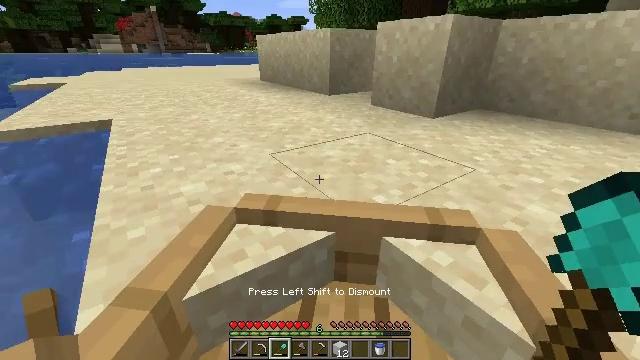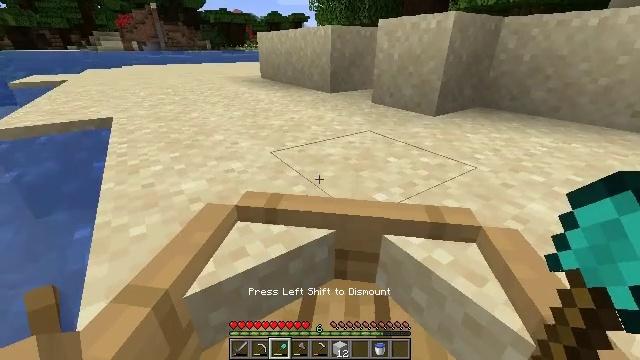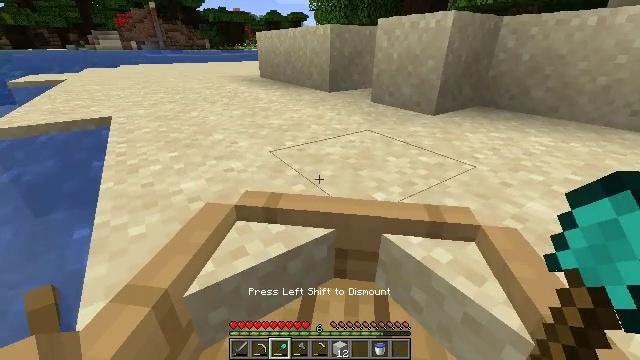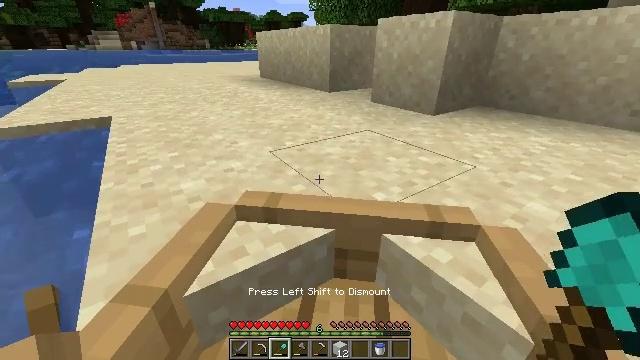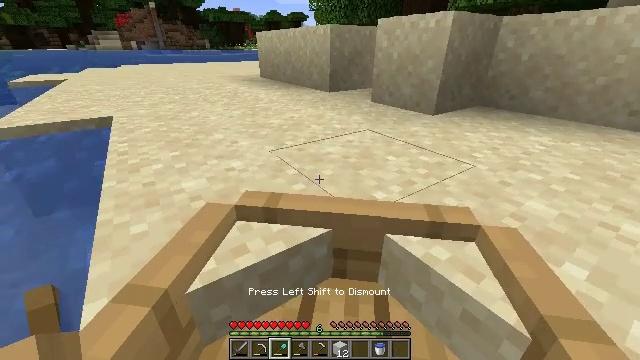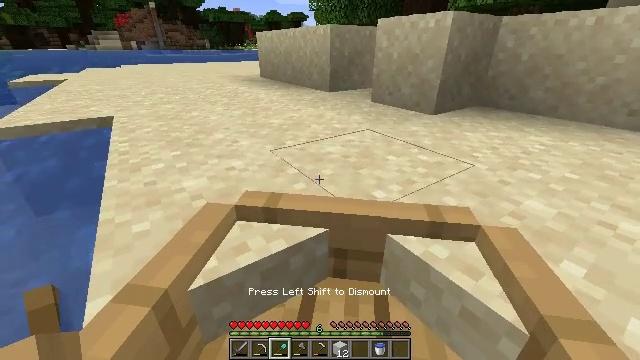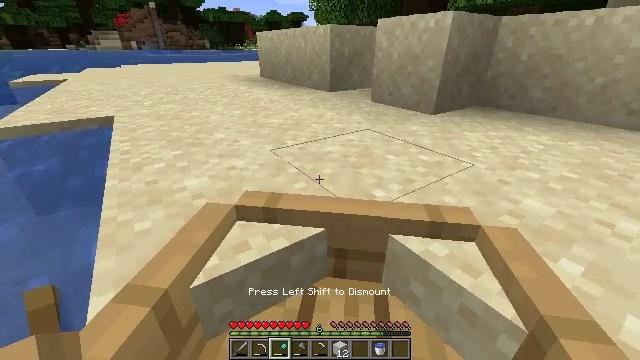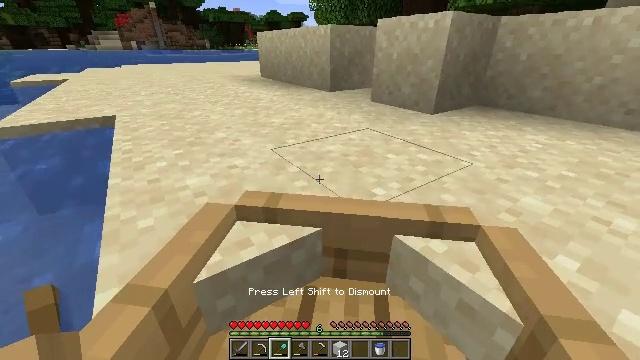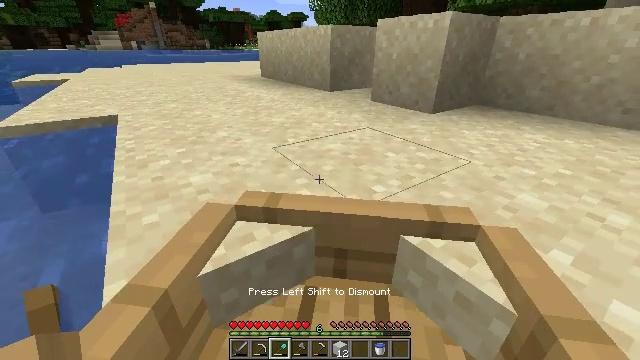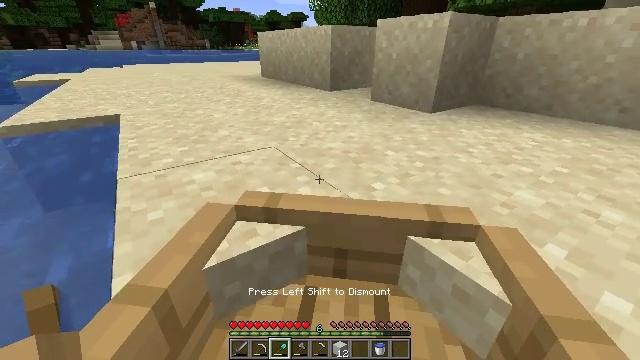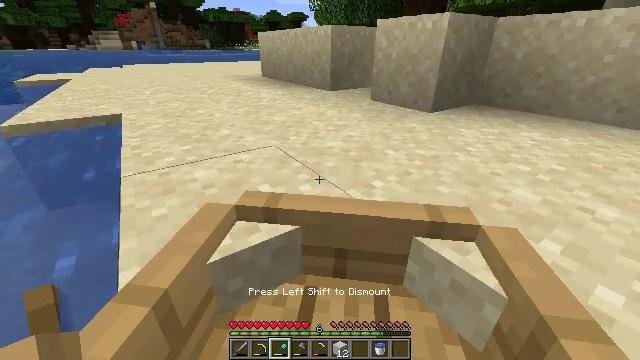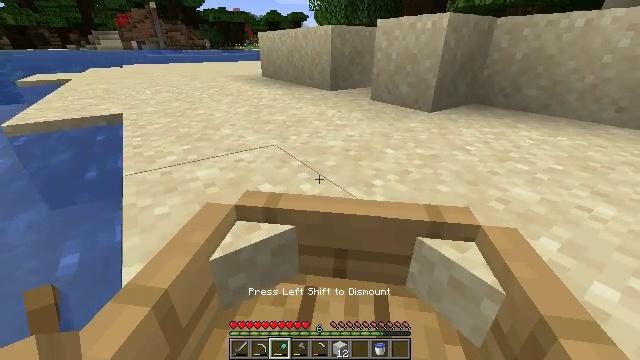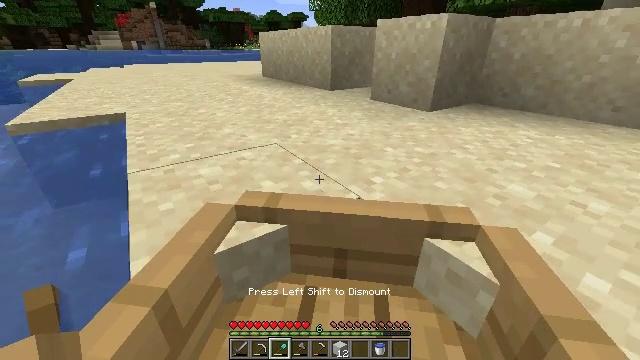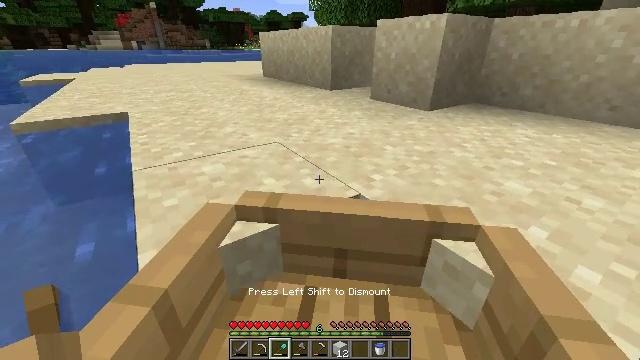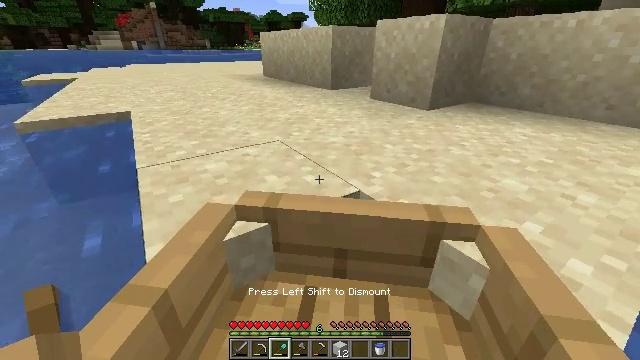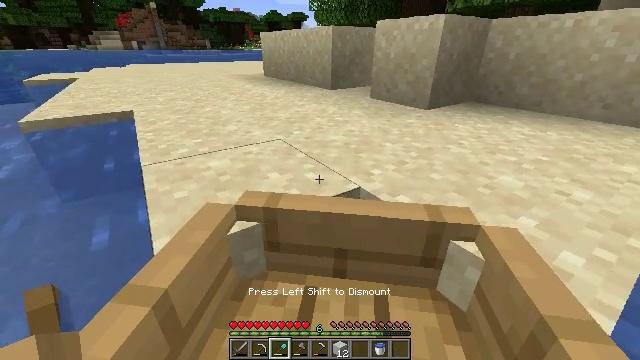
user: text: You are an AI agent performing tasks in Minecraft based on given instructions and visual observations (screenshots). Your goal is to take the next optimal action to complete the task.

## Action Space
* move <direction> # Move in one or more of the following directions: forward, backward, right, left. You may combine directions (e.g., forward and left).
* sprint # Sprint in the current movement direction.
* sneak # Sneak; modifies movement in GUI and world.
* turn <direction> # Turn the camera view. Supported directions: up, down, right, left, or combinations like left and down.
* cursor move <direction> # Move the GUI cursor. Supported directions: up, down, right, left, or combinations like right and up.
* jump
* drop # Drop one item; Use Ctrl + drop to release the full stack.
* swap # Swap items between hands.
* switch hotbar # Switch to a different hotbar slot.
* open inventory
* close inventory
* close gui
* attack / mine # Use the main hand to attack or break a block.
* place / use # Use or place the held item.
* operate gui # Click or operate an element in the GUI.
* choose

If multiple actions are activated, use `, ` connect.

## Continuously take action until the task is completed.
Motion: motion action
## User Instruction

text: drop white concrete
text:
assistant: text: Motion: no_op
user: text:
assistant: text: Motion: move back
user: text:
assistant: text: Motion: move back
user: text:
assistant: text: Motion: move back
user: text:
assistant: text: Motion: move back
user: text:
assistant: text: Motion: move back
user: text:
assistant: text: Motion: move back
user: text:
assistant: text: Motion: move back
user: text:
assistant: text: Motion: move back
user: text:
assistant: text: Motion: move back
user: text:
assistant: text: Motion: move back
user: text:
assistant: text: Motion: move back
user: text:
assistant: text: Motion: move back
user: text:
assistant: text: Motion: move back
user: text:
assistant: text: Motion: move back
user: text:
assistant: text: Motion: move back
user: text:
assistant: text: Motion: move back
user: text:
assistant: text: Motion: move back
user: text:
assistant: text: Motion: move back
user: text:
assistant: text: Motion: move back
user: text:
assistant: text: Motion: move back
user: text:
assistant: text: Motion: move back
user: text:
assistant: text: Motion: move back
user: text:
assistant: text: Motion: move back
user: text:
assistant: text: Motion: move back
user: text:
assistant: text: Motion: move back
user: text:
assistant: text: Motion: move back and move left
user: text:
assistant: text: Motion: move back and move left
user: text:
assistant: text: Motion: move back and move left
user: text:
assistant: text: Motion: move back and move left